Question: This is only for landscape mode on the iPad because in portrait mode it was sorted by adding 'popovercontroller.popoverLayoutMargins = UIEdgeInsetsMake(1,0,0,0);'
There is a splitVC with a detailVC and navVC added which controls a rootVC.
This also does not happen in iOS 6 only iOS 7?

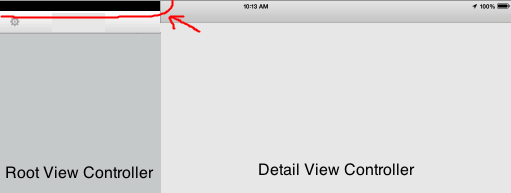
Answer: Eventually the only thing that worked here was hiding the status bar all together. This was done in the plist file by adding :